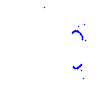
Particle: proton